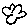
Label: flower